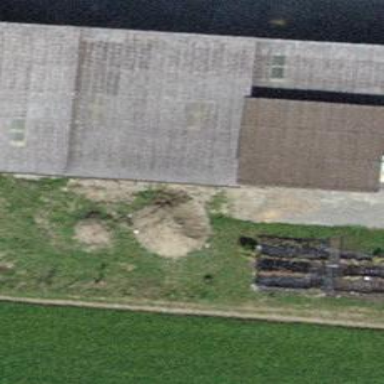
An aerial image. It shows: Skillion-roofed farm auxiliary building.